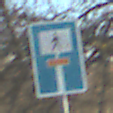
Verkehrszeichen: SackgasseFussgaengerDurchlaessig
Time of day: MorningAfternoon
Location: Outdoor (Nature)
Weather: Clear
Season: NotSpecified
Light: Natural